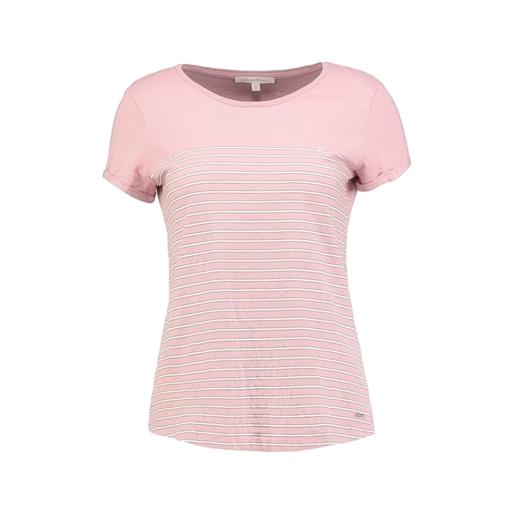
pink striped shortsleeved t-shirt, pink jersey tee, pink tee, white background